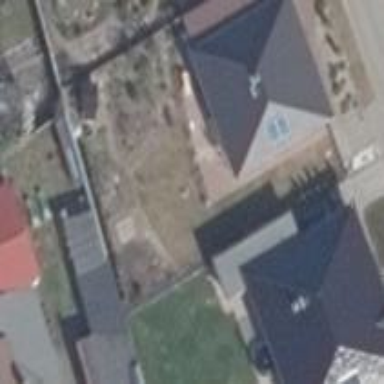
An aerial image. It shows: Black house with hipped roof.